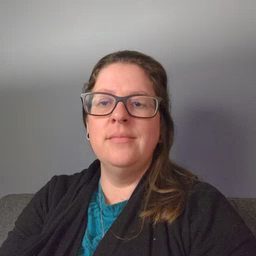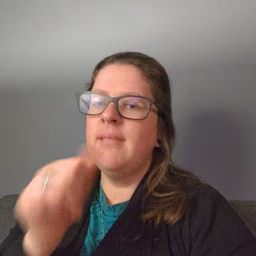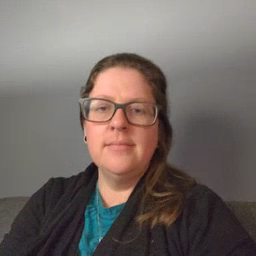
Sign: not